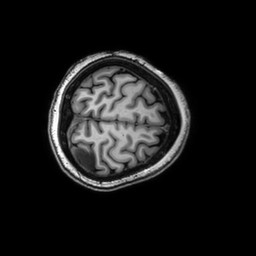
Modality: T1w
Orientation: axial
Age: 55
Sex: female
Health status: ill
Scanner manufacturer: philips
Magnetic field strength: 3 T
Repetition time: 0.008288 s
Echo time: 0.003801 s